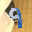
Label: 9